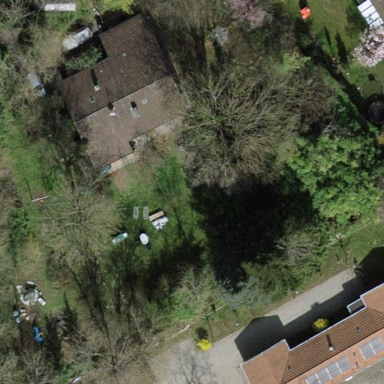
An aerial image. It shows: Garden enclosed by fence.